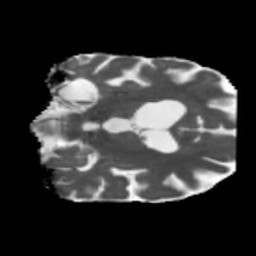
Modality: MD
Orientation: coronal
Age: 75
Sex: male
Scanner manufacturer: siemens
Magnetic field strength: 3 T
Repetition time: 5.47 s
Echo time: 0.0854 s